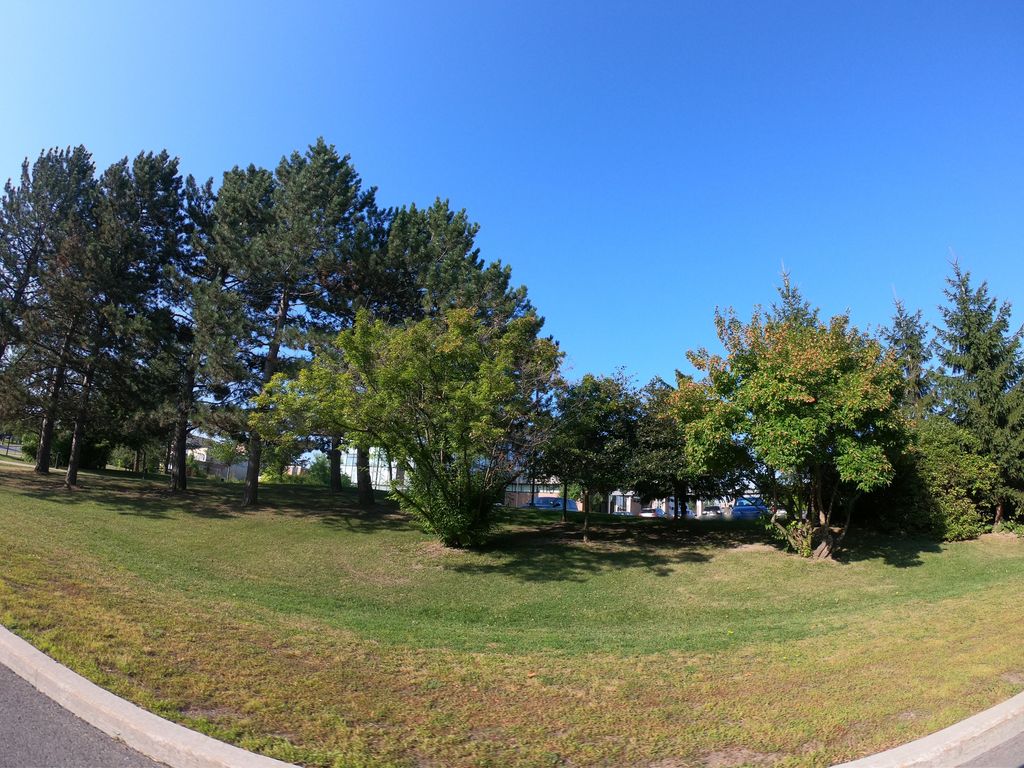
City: ottawa-gatineau